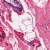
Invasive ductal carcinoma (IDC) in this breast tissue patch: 0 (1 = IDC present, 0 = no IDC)